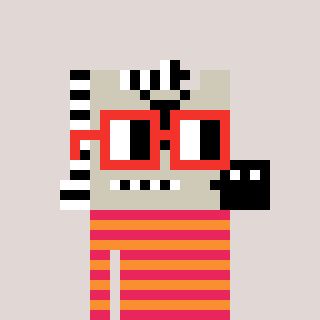
a pixel art character with square red glasses, a zebra-shaped head and a orange-colored body on a warm background